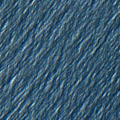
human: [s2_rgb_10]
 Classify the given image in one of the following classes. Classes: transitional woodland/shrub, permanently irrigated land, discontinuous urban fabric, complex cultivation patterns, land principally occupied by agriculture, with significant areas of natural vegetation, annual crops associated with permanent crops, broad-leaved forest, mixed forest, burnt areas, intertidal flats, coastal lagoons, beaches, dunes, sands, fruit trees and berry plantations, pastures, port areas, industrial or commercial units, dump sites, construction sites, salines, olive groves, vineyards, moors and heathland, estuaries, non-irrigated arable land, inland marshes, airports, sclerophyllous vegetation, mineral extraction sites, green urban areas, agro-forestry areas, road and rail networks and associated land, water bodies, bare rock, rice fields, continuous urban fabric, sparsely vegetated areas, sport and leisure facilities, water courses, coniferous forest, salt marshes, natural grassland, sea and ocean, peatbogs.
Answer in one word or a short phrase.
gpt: sea and ocean